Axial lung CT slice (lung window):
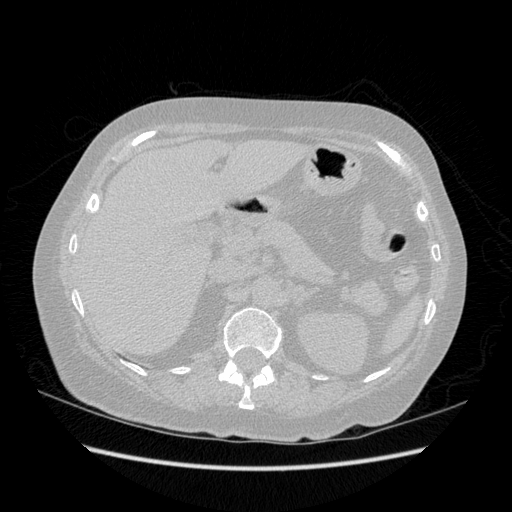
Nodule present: no